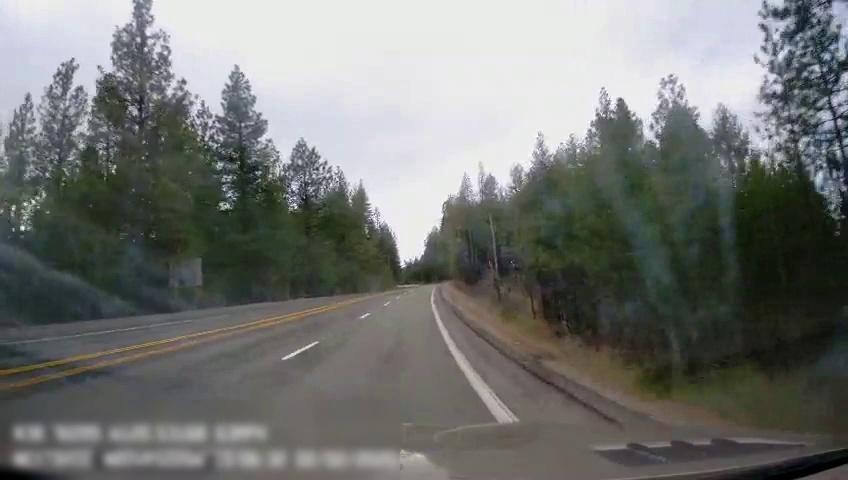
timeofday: Day
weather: Cloudy
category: Drivable Space
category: Lanes | Opposite Lane
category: Lanes | Opposite Lane
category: Lanes | Alternate Lane
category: Lanes | Current Lane
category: Lanes | Current Lane